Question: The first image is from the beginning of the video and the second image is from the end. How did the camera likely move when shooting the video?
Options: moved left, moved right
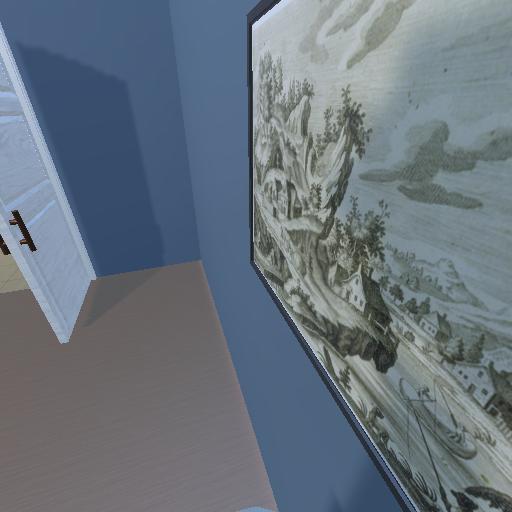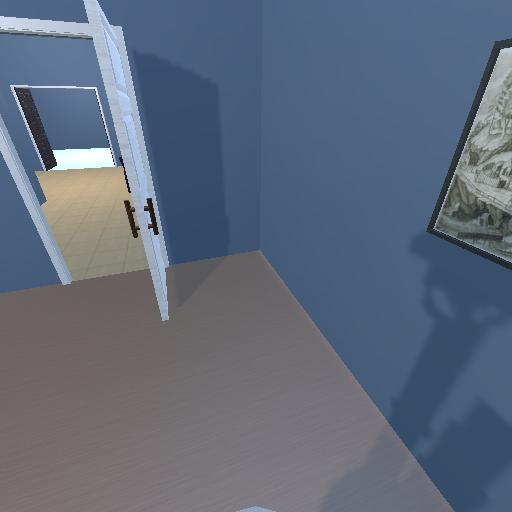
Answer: moved left